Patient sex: M
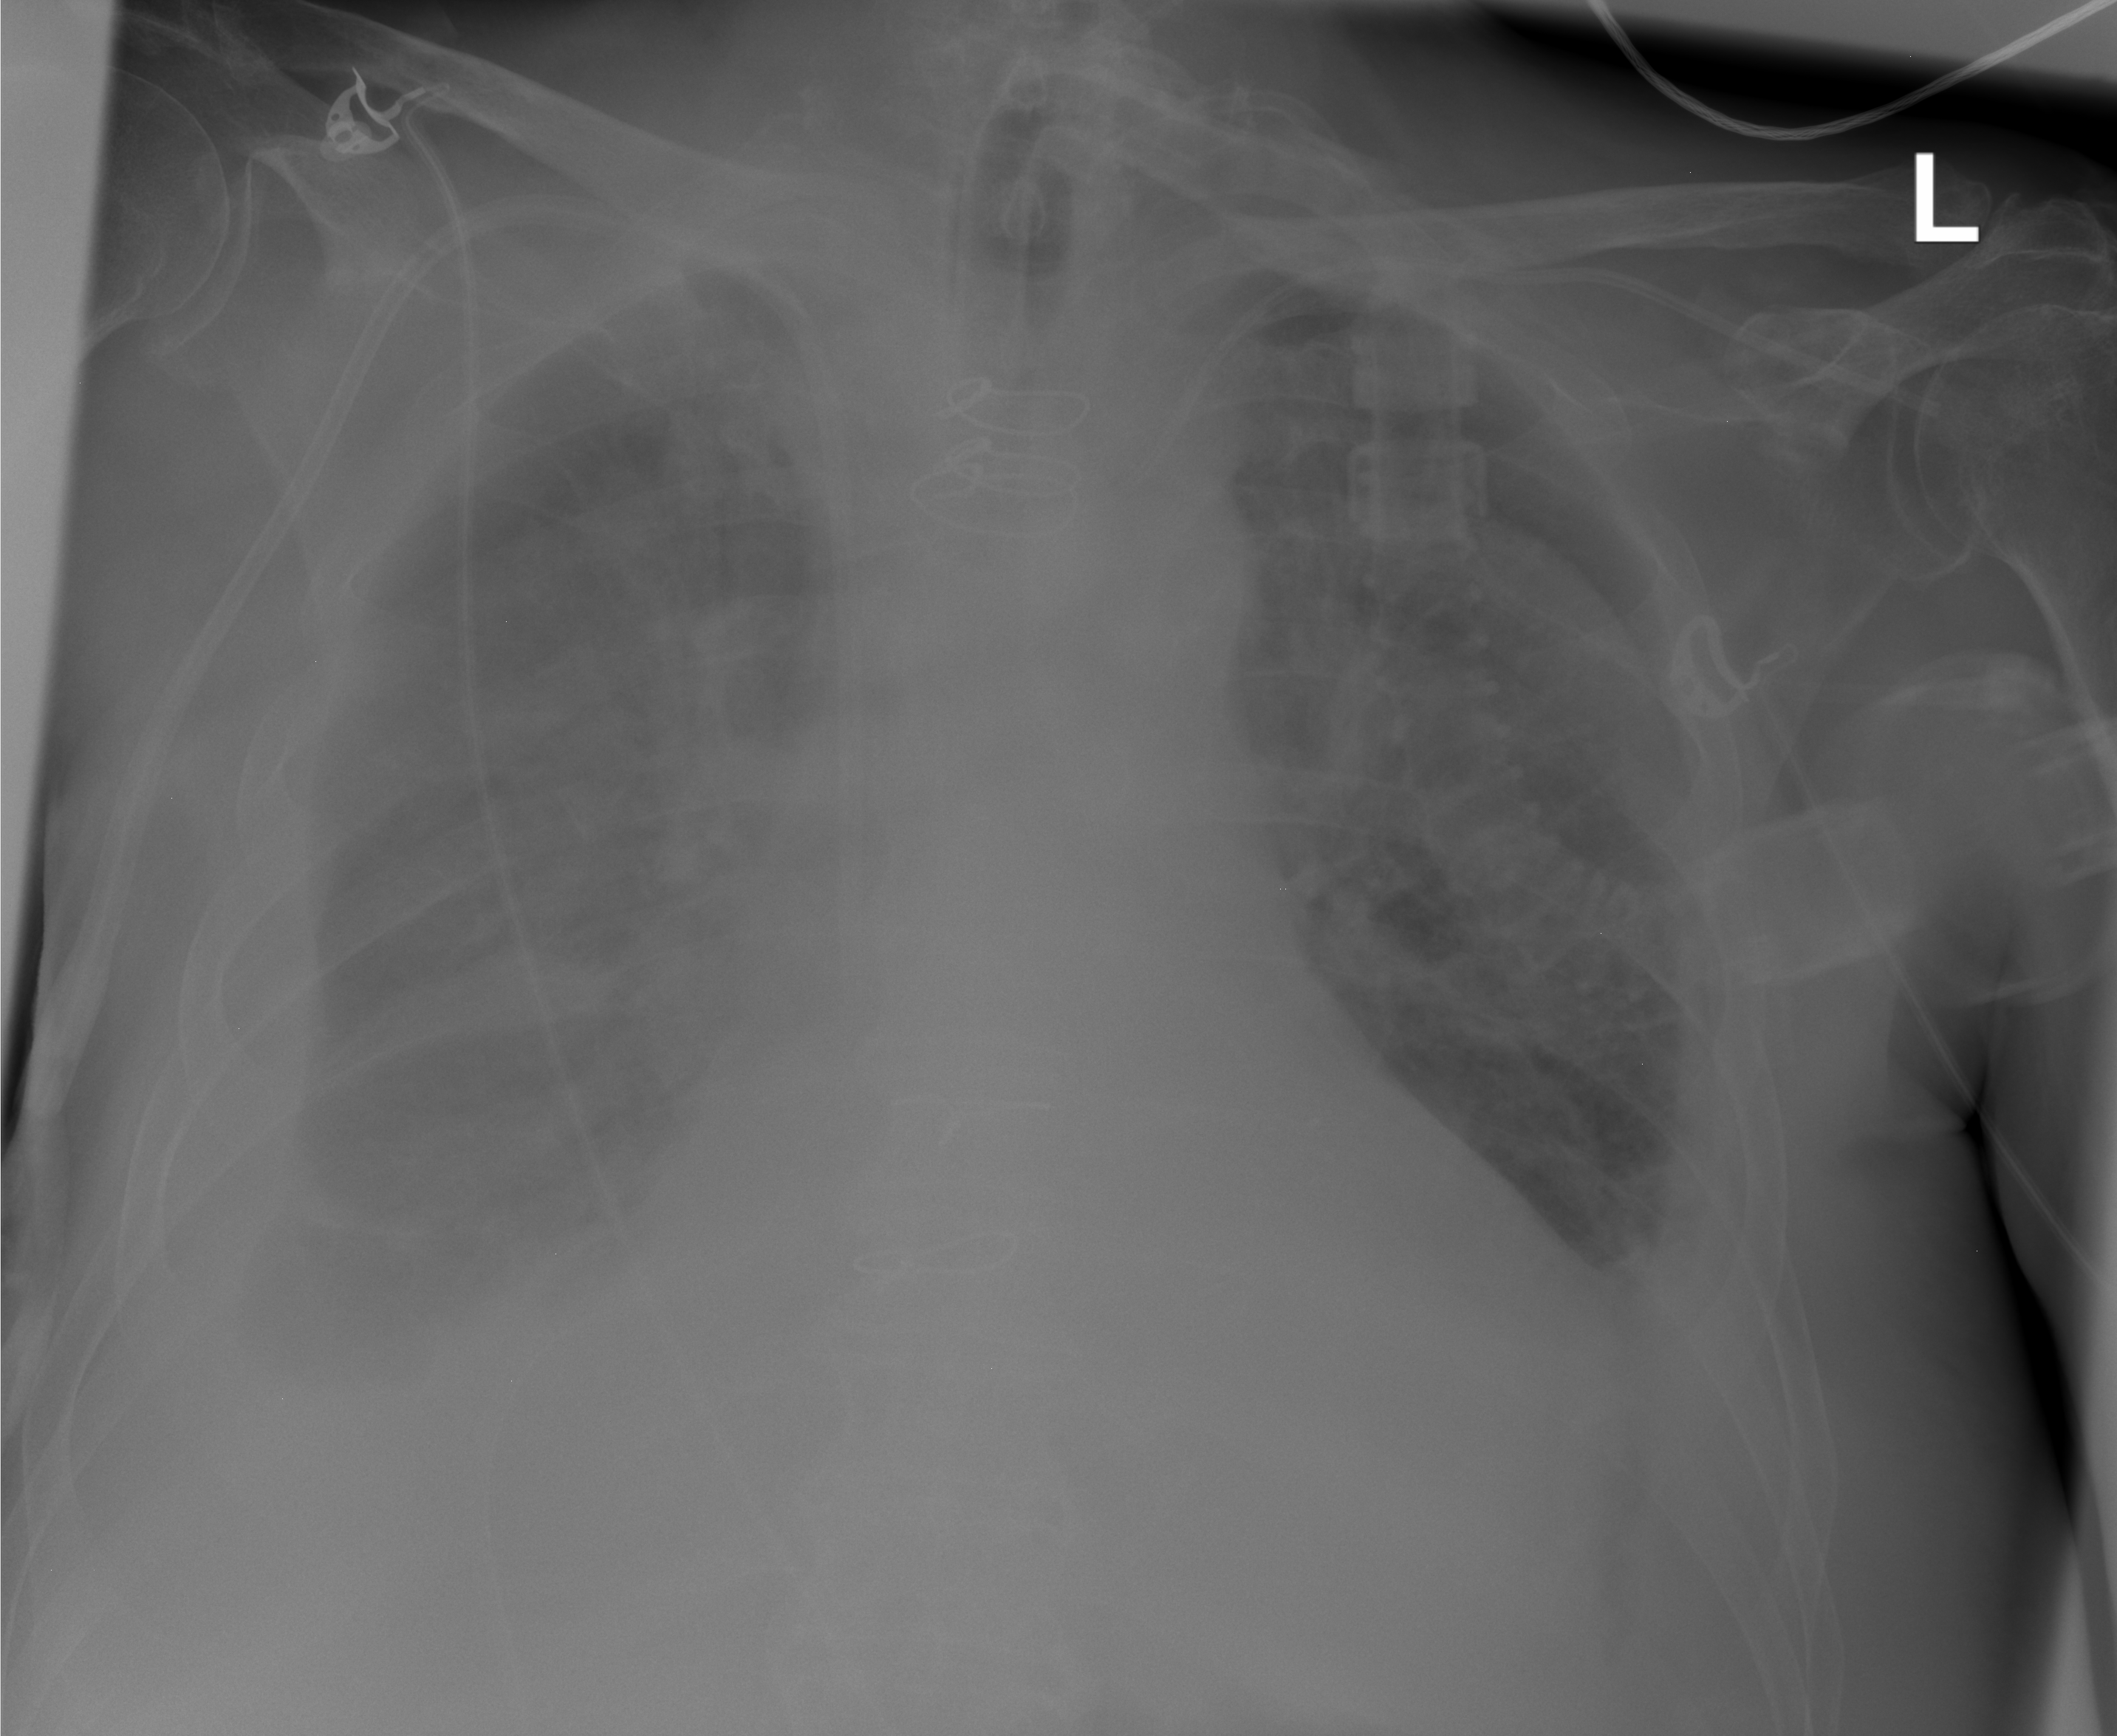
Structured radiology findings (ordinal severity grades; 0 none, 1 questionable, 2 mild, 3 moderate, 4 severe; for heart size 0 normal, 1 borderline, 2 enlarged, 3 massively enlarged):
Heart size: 2
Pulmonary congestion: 2
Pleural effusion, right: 3
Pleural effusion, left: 3
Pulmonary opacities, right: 3
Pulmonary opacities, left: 2
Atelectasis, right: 2
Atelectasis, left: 2